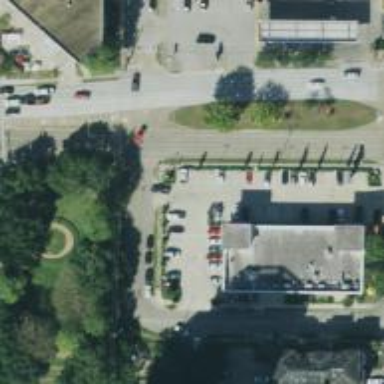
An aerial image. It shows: Parking space is available.